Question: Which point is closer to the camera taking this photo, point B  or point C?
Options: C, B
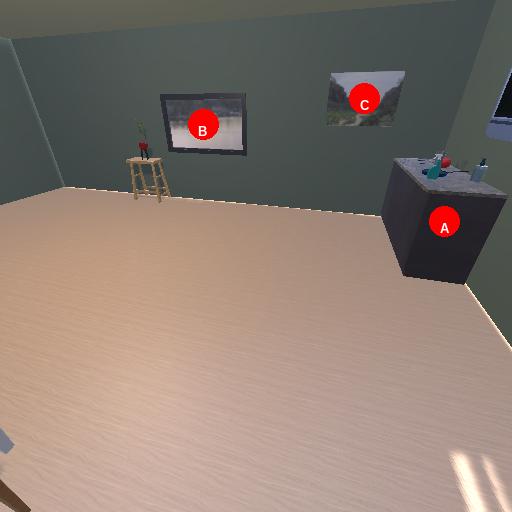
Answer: C